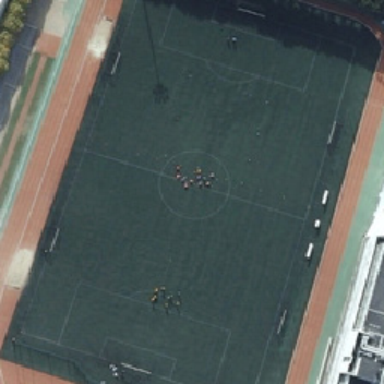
The players are on the football field .